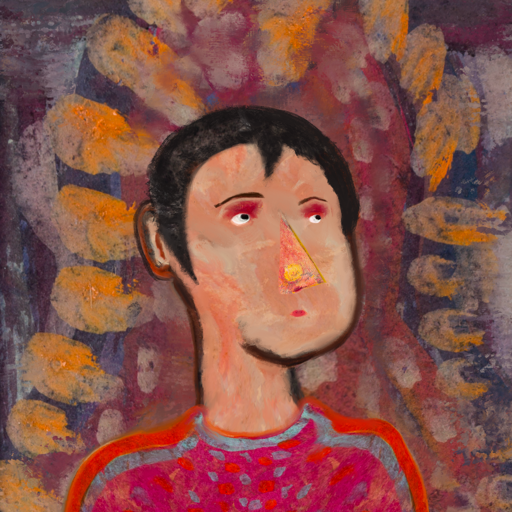
Background: Doll, Head And Neck Side: Roy_Bahadur, Face Side: Irani, Bust: Sisters, Hair Side: Roy_Bahadur, Head Accessory: Blank, Second Necklace: Blank, Necklace: Blank, Baby: Blank